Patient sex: M
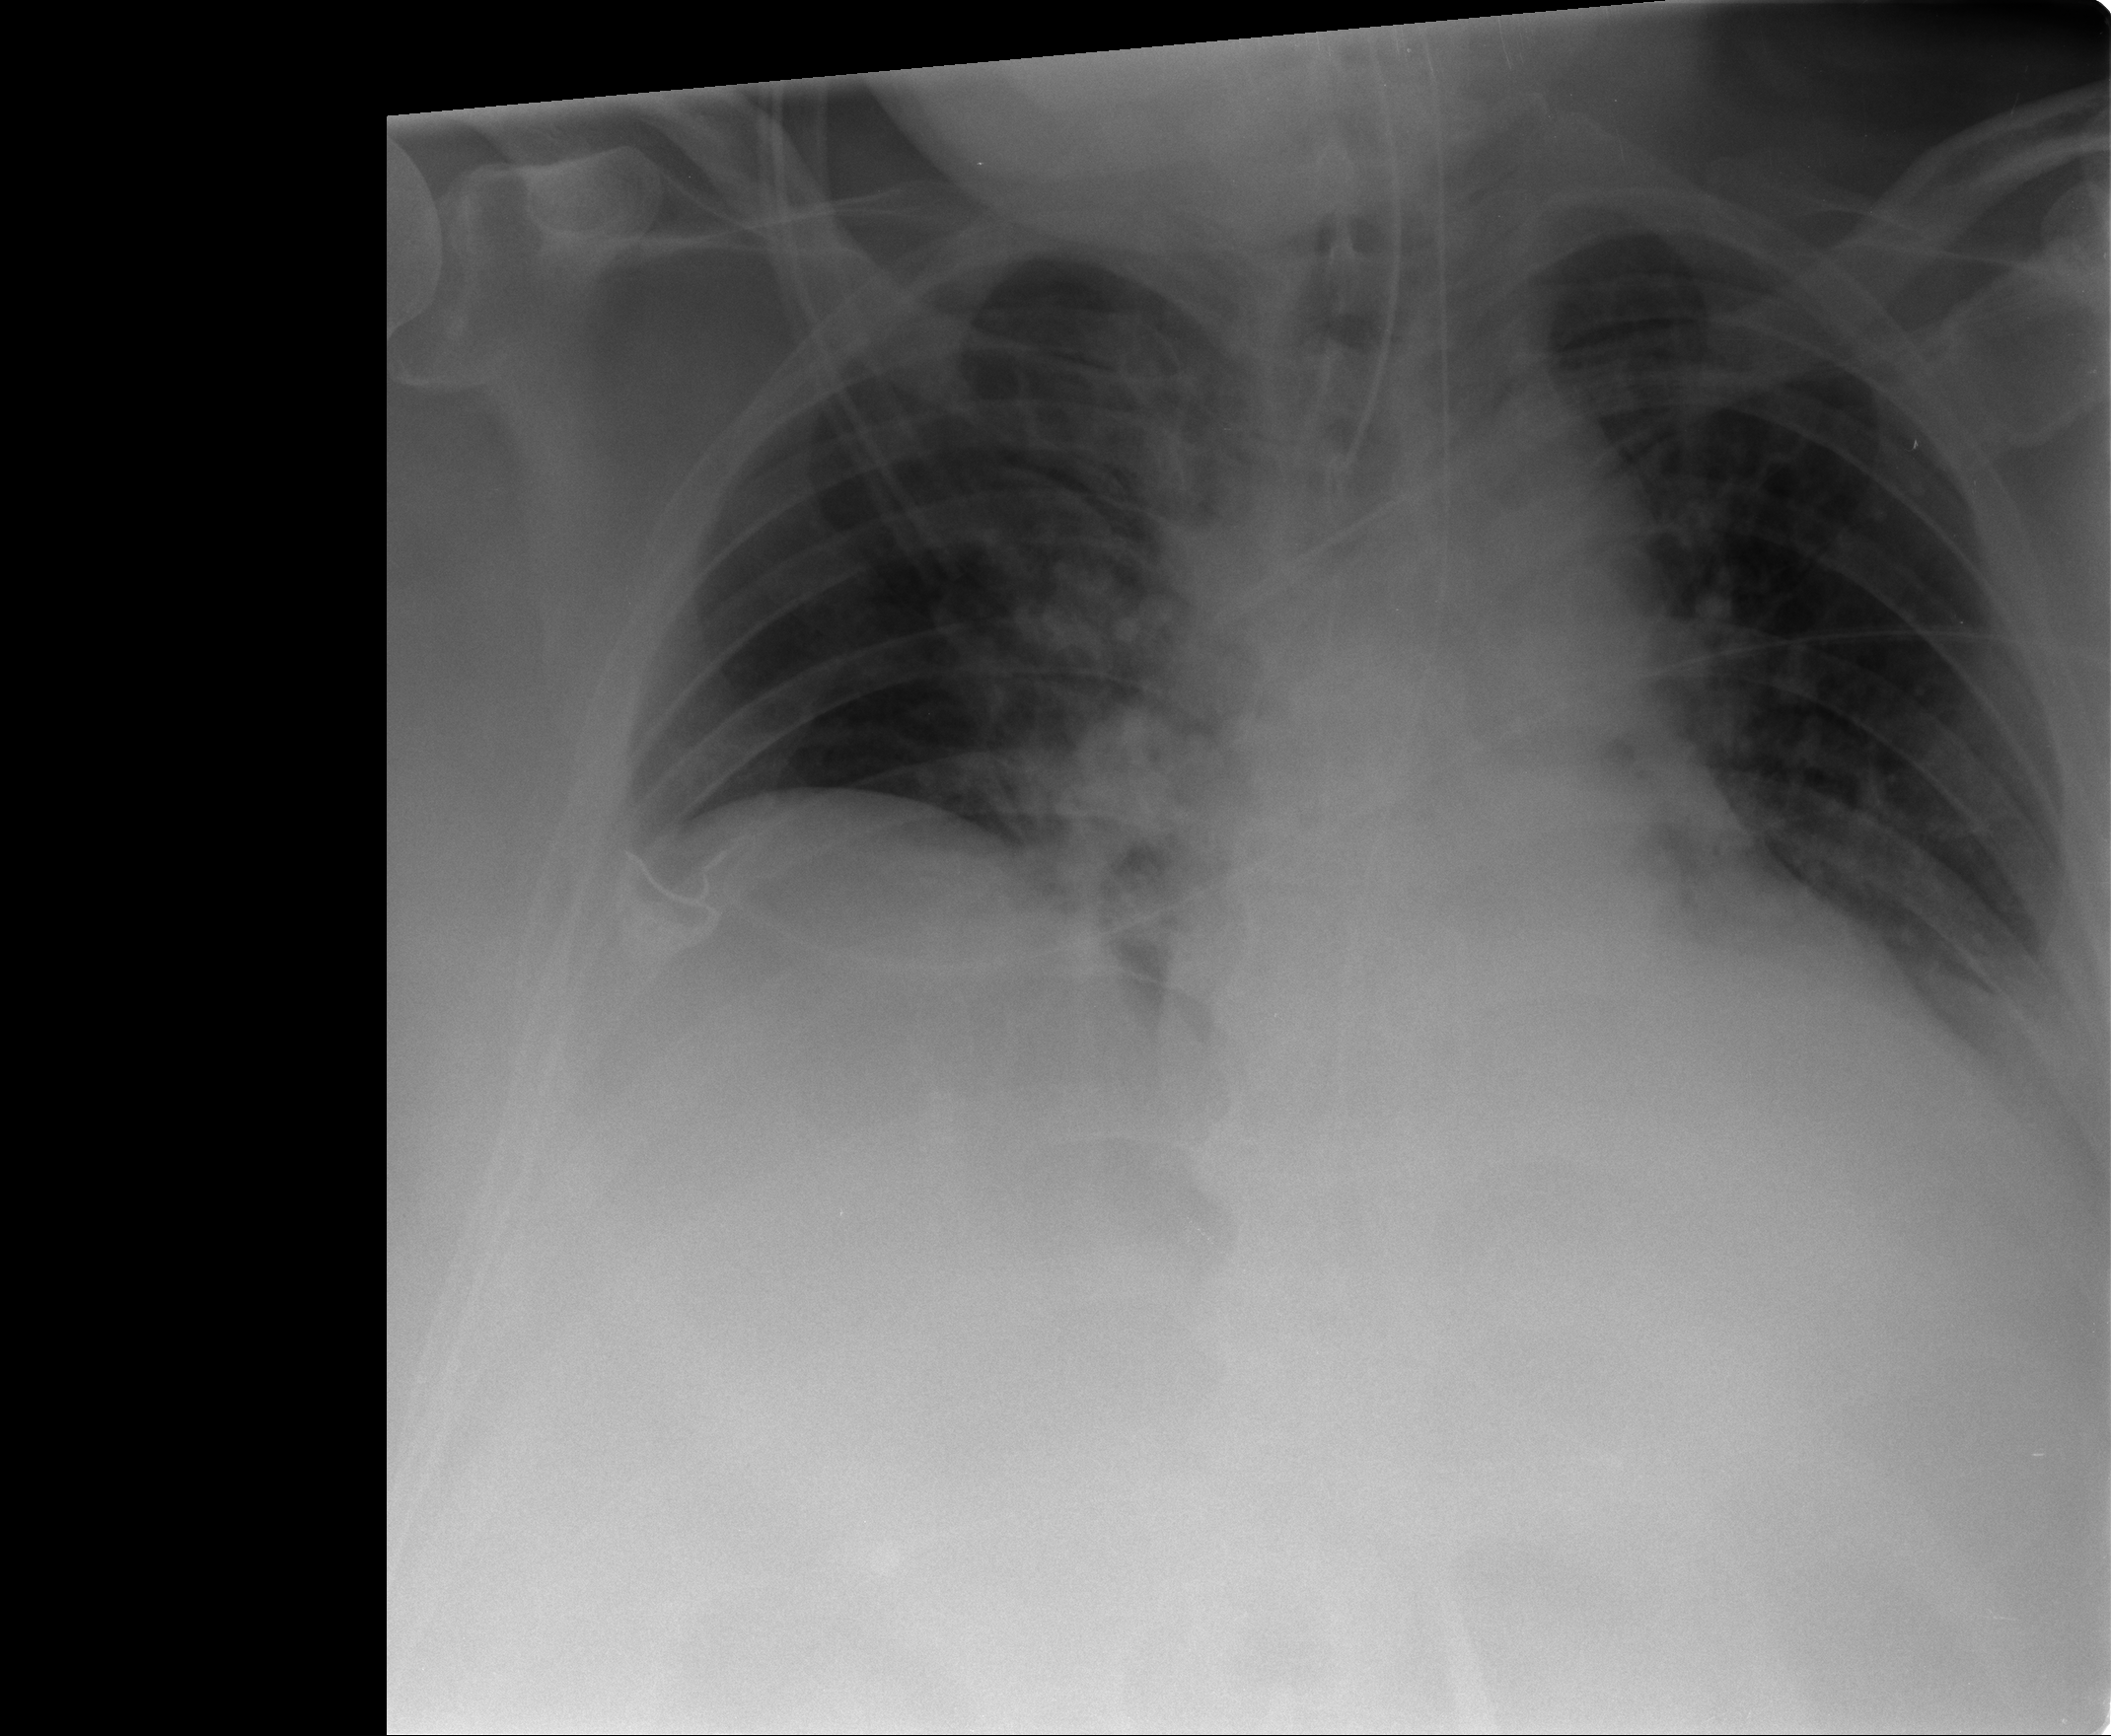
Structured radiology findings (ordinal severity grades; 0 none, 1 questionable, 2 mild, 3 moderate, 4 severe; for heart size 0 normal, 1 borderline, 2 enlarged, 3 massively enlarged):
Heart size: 1
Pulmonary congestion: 2
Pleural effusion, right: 0
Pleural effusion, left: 1
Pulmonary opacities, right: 0
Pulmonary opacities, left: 0
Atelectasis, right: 0
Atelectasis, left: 2